Interaction volume radius: 10 \u00c5
Interaction volume height: 15 \u00c5
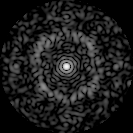
Disorder parameter: 0.7647